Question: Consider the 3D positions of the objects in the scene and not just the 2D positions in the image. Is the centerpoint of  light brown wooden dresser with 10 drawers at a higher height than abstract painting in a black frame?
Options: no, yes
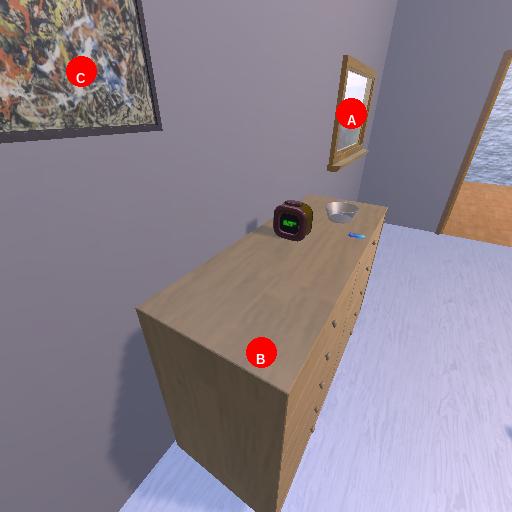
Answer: no